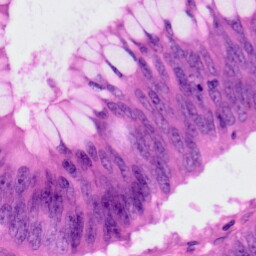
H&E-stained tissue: Colon